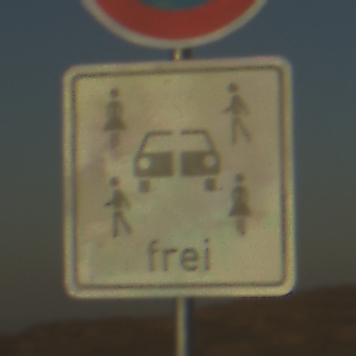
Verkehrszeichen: CarsharingfahrzeugeFrei
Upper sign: EingeschraenktesHalteverbot
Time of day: SunriseSunset
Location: Outdoor (Nature)
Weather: Clear
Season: NotSpecified
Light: Natural